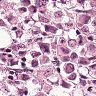
Metastatic tissue present: yes